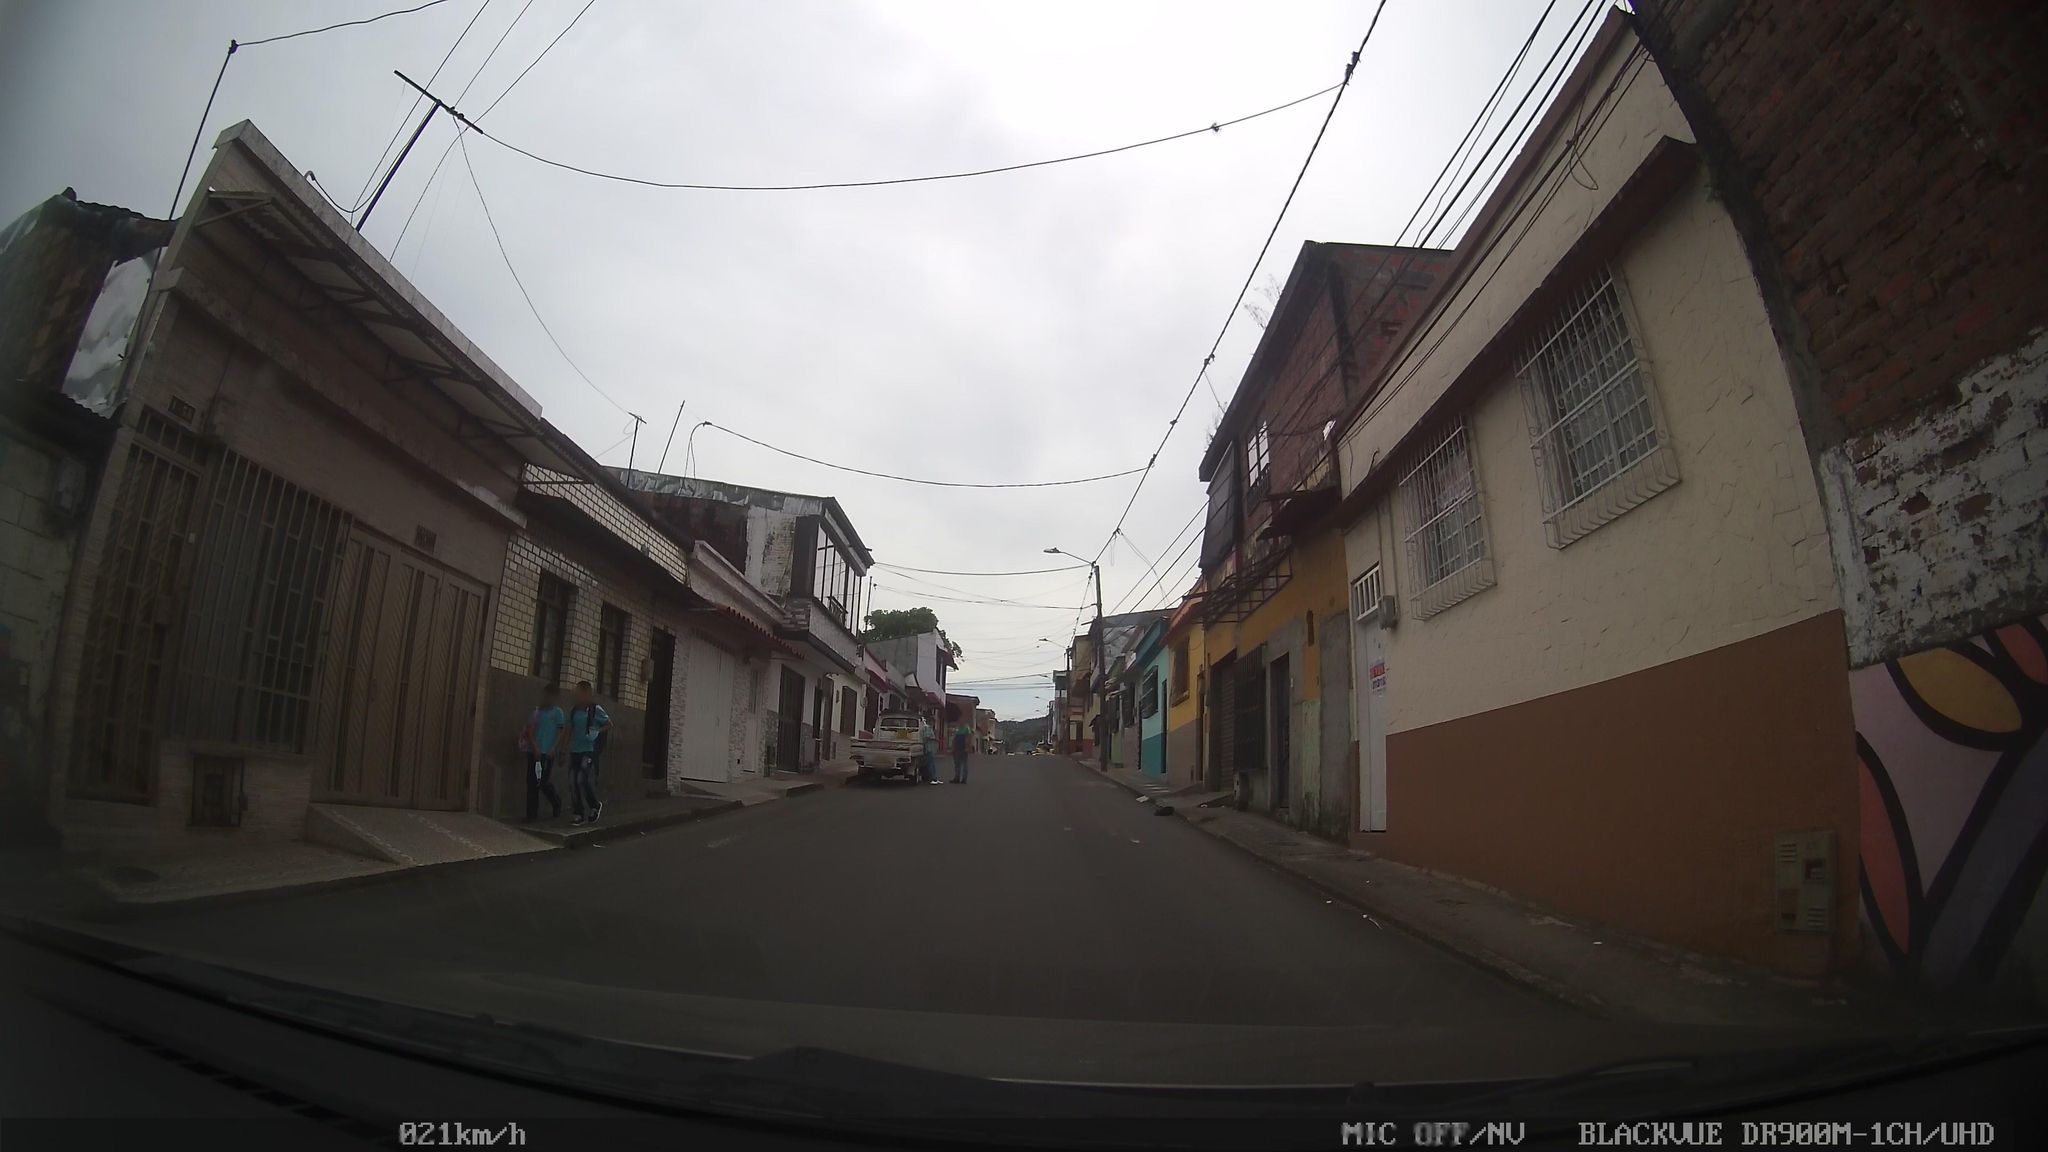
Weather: clear
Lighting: day
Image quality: good
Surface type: driving surface
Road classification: secondary
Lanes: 2
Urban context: urban centre
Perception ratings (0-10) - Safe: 2.34, Lively: 5.42, Beautiful: 3.36, Boring: 4.33, Depressing: 5.11, Wealthy: 1.19